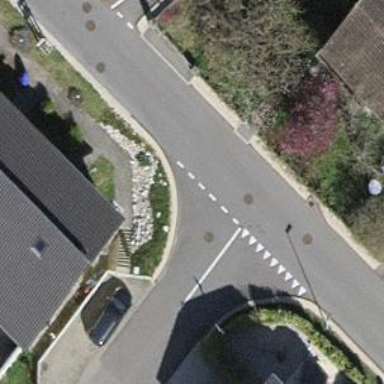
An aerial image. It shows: Road with "give way" sign.